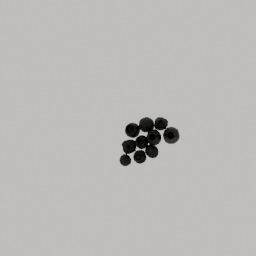
Label: animals